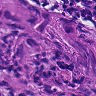
Metastatic tissue present: yes